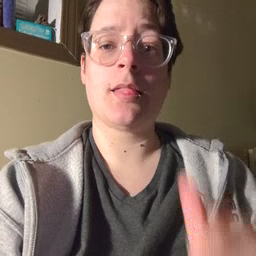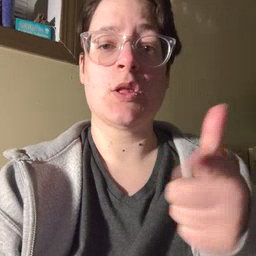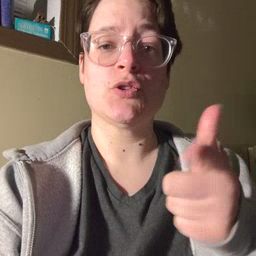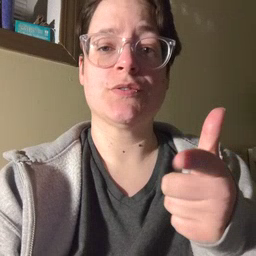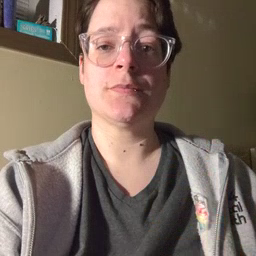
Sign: later